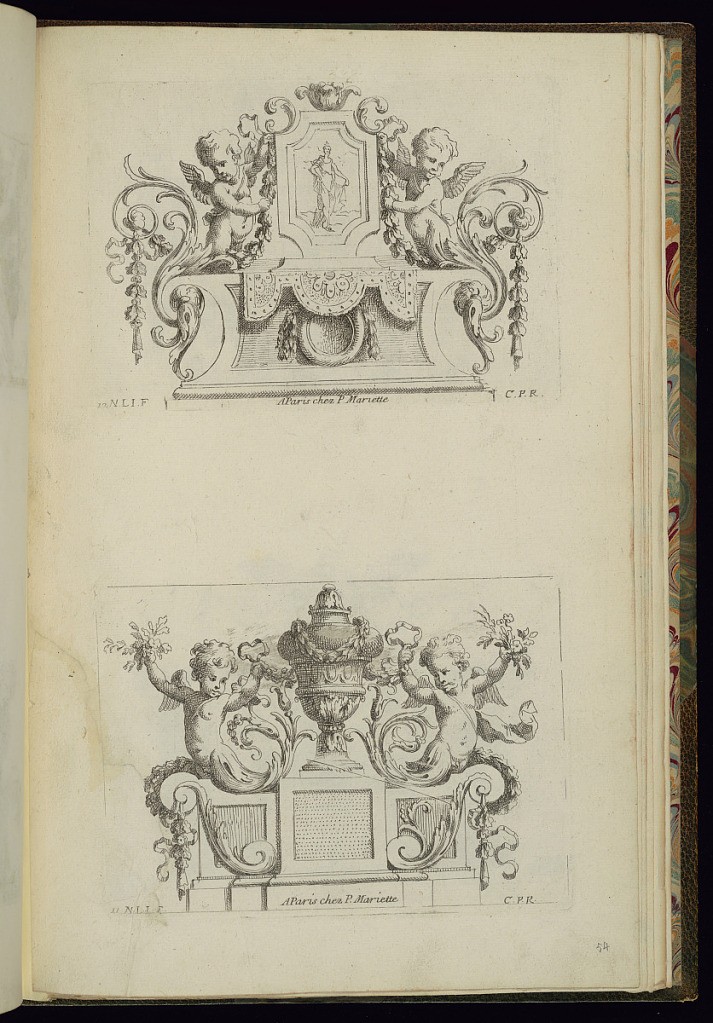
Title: Two Ornament Designs
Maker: Nicolas Pierre Loir, French, 1624 - 1679
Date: ca.1660–1713
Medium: Etching on paper
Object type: Print
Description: Two plates of ornament designs printed on a single sheet, one above the other. The upper plate features a cartouche with a female figure on a plinth framed by winged putti morphing into scrolling leaves (rinceaux), fleurons, rosettes, and festoons of leaves. The lower plate features a lidded vase on a plinth framed by winged putti morphing into scrolling leaves, flowers, rosettes, ribbons, and festoons of leaves. The plates are signed and numbered.